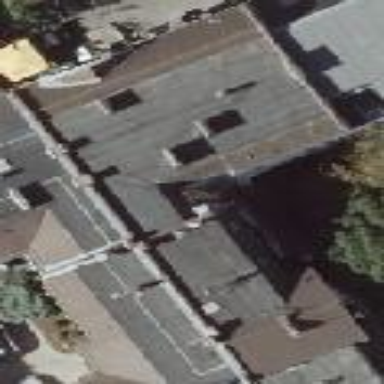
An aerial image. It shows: Quadruple saltbox roof shape on apartment building.